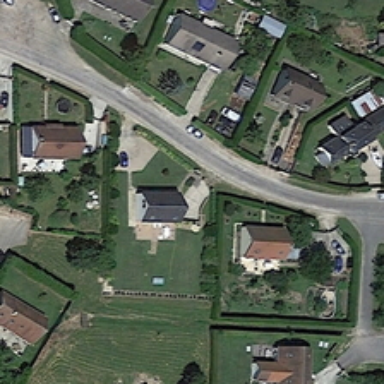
Many buildings and green trees are in a medium residential area .